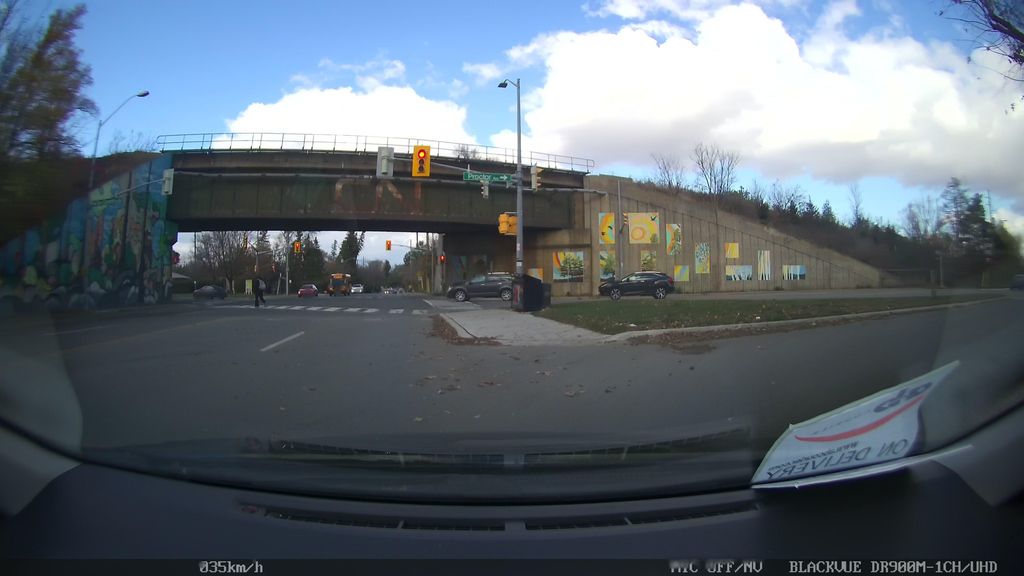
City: toronto